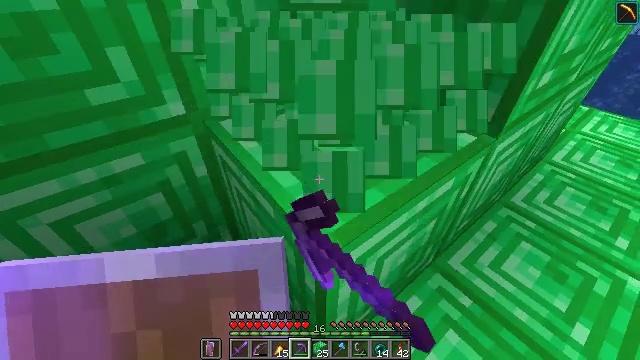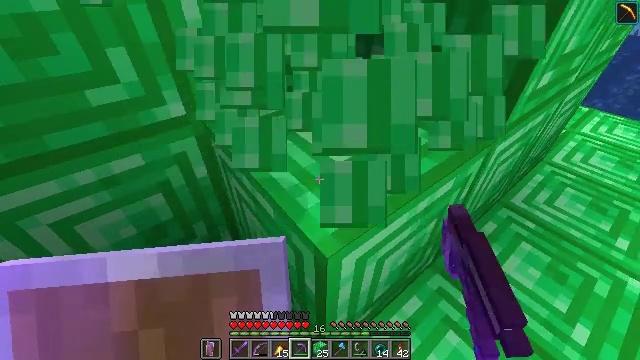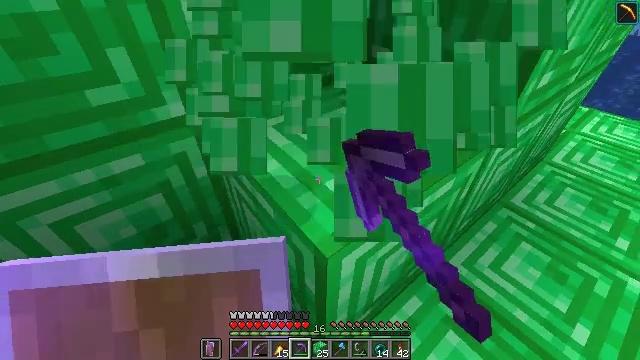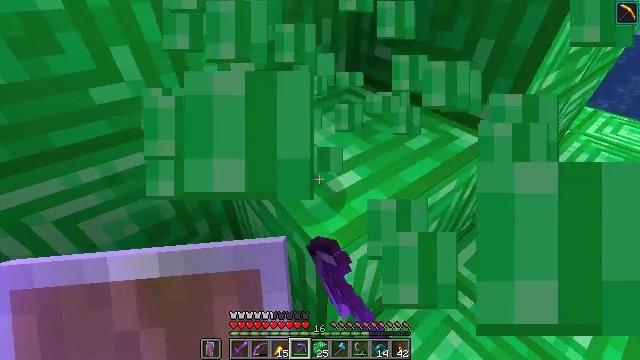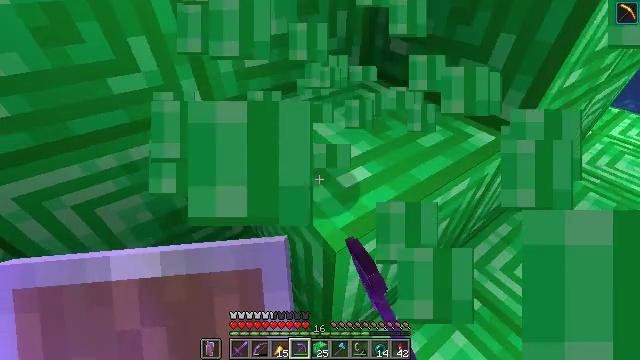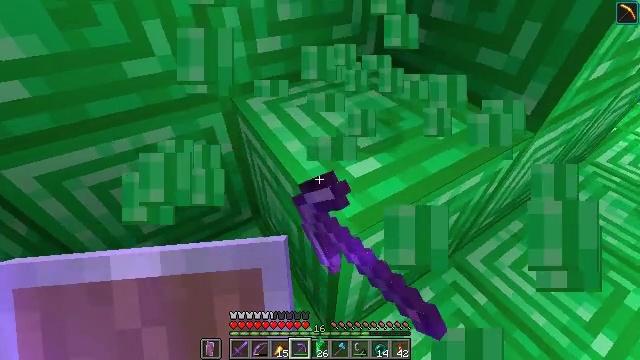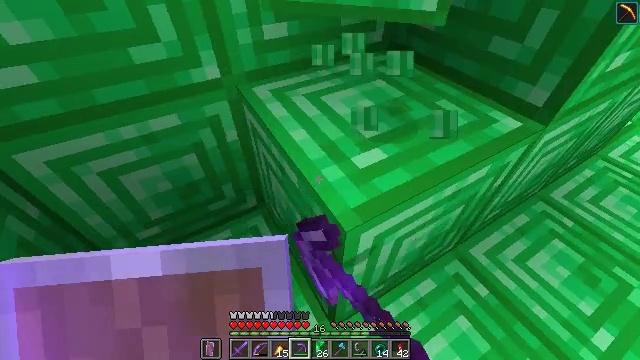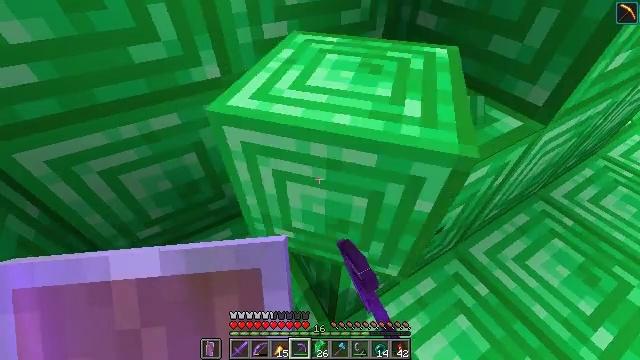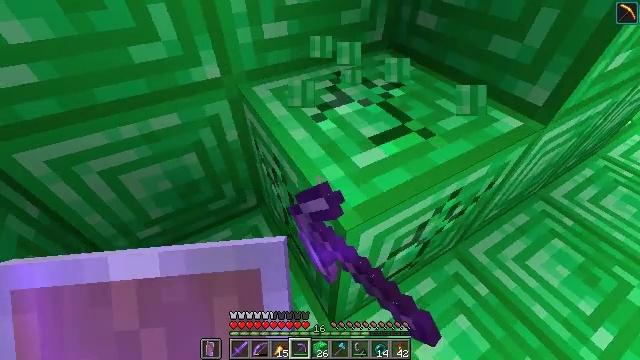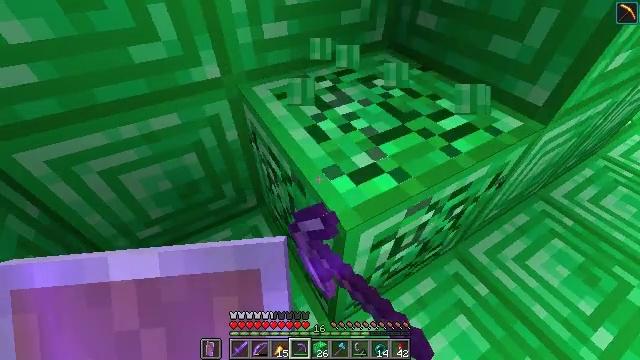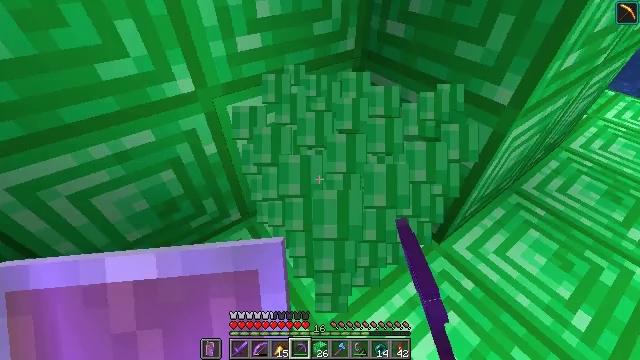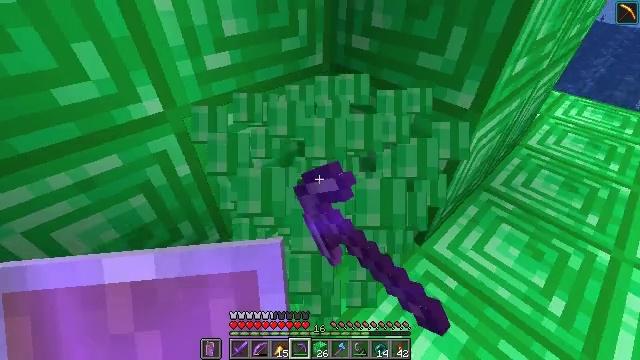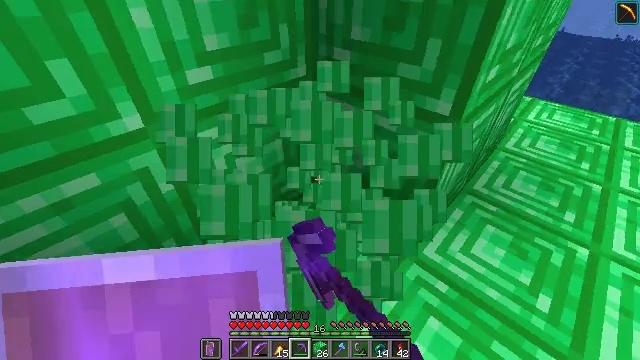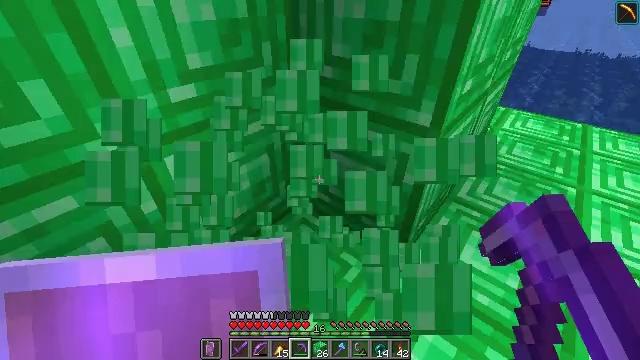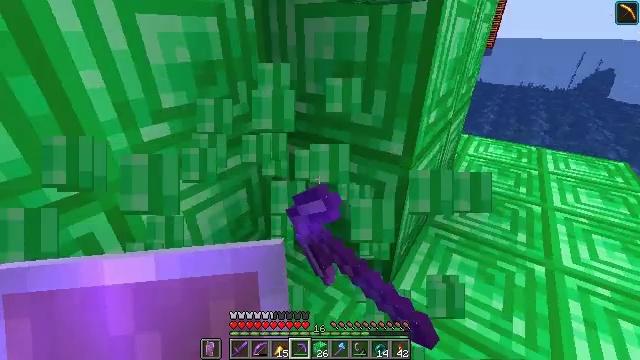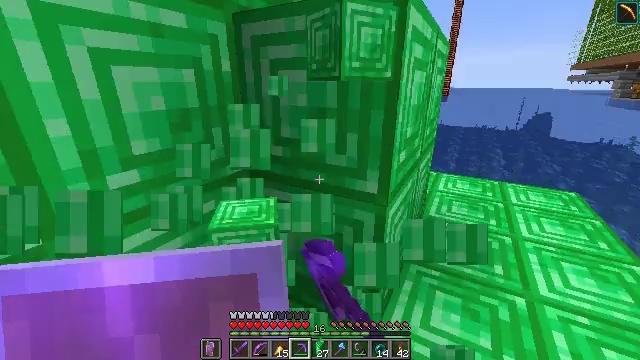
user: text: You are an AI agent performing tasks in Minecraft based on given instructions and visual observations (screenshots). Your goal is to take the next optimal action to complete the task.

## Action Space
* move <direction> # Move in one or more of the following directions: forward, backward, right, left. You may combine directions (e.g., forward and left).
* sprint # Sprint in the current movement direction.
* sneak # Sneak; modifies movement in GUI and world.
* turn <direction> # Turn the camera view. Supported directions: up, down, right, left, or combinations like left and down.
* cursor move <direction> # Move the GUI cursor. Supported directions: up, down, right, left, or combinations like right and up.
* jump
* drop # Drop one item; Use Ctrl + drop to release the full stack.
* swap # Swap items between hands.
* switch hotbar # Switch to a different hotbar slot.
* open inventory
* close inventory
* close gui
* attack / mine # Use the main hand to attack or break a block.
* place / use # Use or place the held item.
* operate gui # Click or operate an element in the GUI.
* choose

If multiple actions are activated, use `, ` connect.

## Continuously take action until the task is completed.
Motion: motion action
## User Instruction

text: Break the emerald block to collect it.
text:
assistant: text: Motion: attack / mine
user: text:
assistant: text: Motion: attack / mine
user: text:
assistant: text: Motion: attack / mine
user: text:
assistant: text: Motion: turn left and down, attack / mine
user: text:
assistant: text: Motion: turn left and down, attack / mine
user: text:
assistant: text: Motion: turn left and down, attack / mine
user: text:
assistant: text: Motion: attack / mine
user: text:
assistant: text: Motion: attack / mine
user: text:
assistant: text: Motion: attack / mine
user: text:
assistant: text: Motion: turn right and up, attack / mine
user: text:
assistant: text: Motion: turn right and up, attack / mine
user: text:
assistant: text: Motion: turn right and up, attack / mine
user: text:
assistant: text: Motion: turn right and up, attack / mine
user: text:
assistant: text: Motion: turn right and up, attack / mine
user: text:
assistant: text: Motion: turn right and up, attack / mine
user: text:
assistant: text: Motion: turn right and up, attack / mine
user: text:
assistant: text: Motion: attack / mine
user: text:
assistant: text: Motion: attack / mine
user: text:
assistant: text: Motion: attack / mine
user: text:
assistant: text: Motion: attack / mine
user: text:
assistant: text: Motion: attack / mine
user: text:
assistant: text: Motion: attack / mine
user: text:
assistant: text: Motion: turn left and down, attack / mine
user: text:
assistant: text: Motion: move right, turn left and down, attack / mine
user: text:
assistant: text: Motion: move right, turn left and down, attack / mine
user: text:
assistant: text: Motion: move forward and move right, turn left and down, attack / mine
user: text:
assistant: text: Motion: move forward and move right, turn left, attack / mine
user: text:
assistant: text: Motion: move forward, turn left, attack / mine
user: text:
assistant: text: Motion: move forward, turn left, attack / mine
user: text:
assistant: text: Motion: move forward, turn left, attack / mine